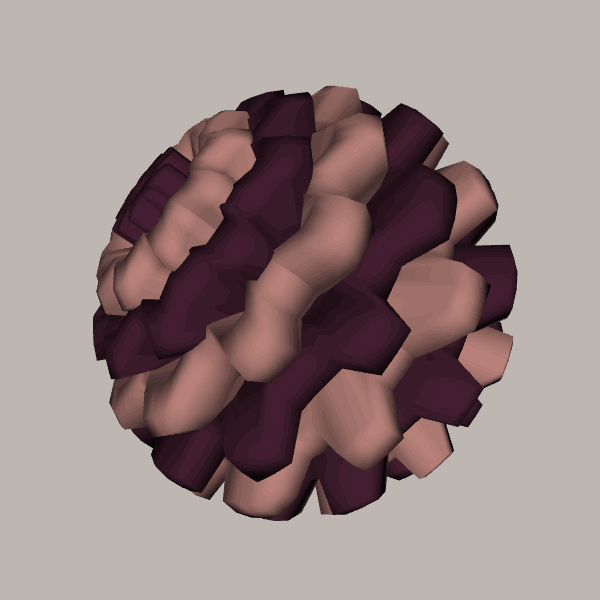
Background: light